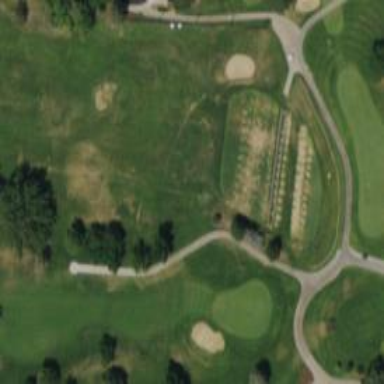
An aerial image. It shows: Path designated for golf carts.